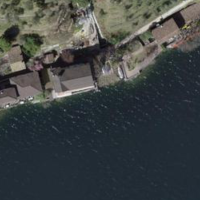
EUNIS habitat code: 14
Species observed at this site:
Clinopodium menthifolium
Cymbalaria muralis
Sedum album
Euphorbia cyparissias
Cephalanthera longifolia
Salvia pratensis
Melittis melissophyllum
Pittosporum tobira
Geranium sanguineum
Diplotaxis tenuifolia
Aesculus hippocastanum